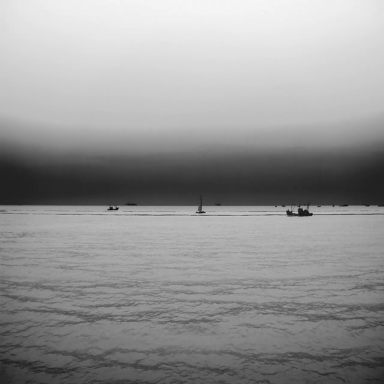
There are two bulk_carriers in the infrared image.